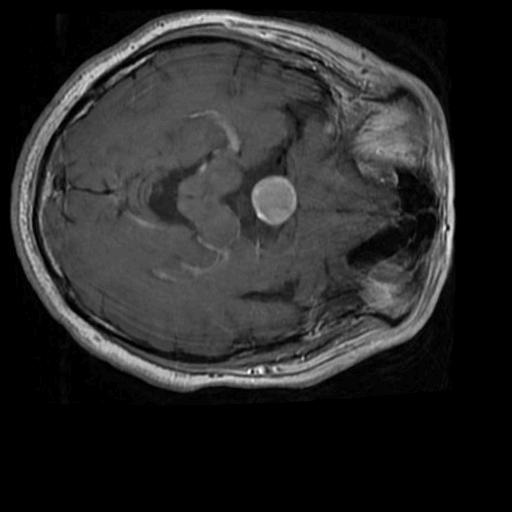
Label: brain_tumor